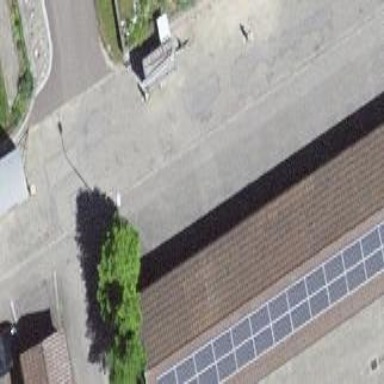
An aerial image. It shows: Garages with gabled roofs.